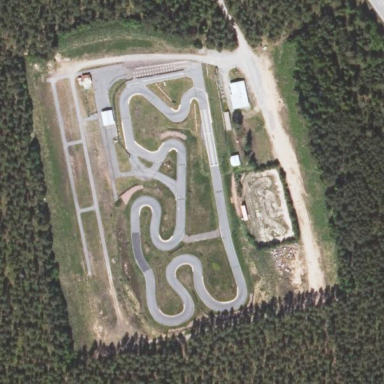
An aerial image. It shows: Sports centre with karting facilities.